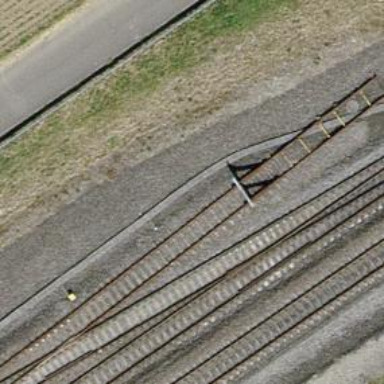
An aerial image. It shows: Railway buffer stop.